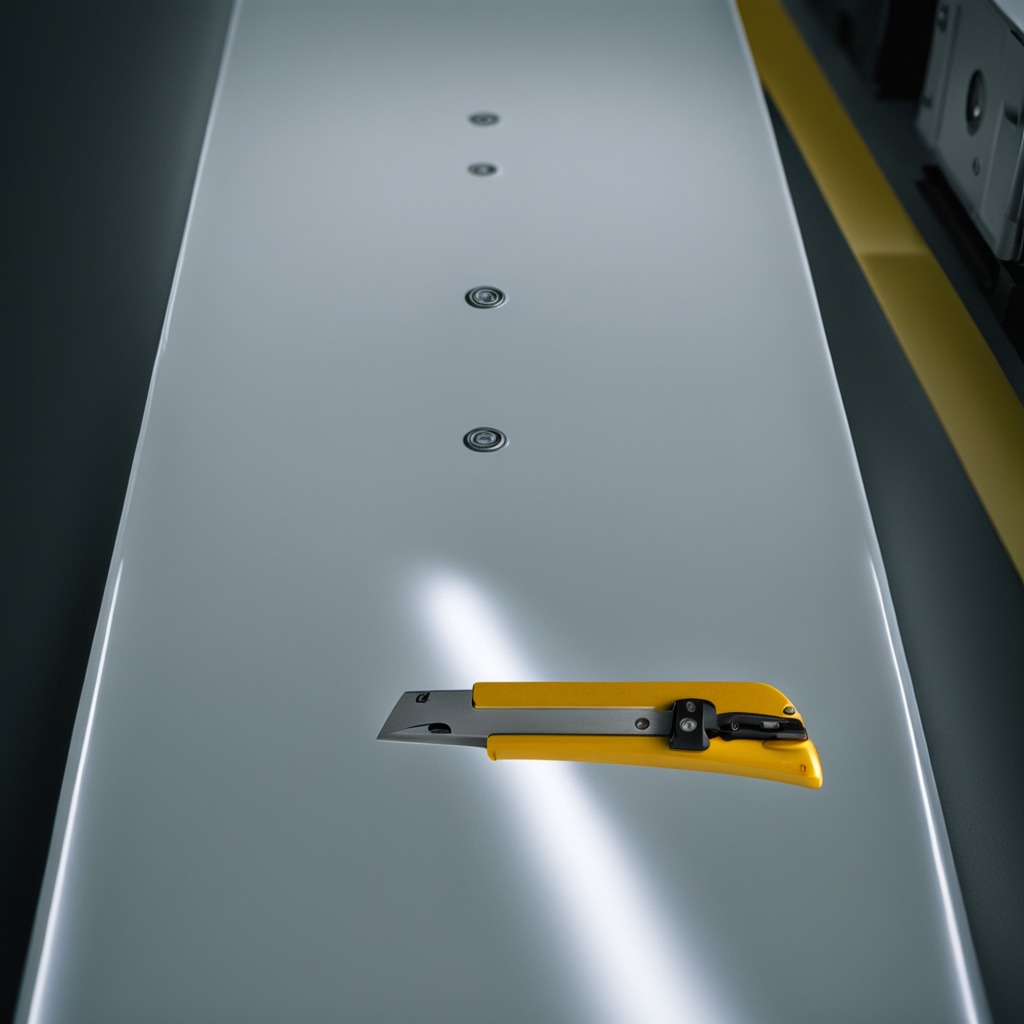
A utility knife is lying on a high-gloss table in a ship maintenance bay industrial lighting.